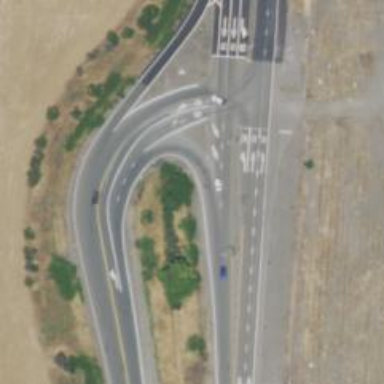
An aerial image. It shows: Secondary link road.